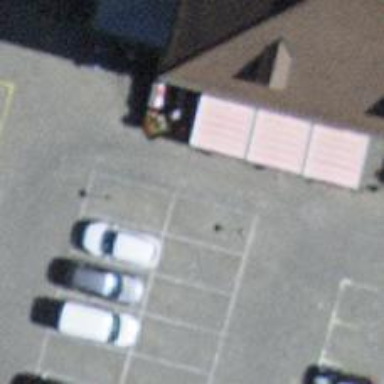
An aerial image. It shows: Parking aisle made of paving stones.